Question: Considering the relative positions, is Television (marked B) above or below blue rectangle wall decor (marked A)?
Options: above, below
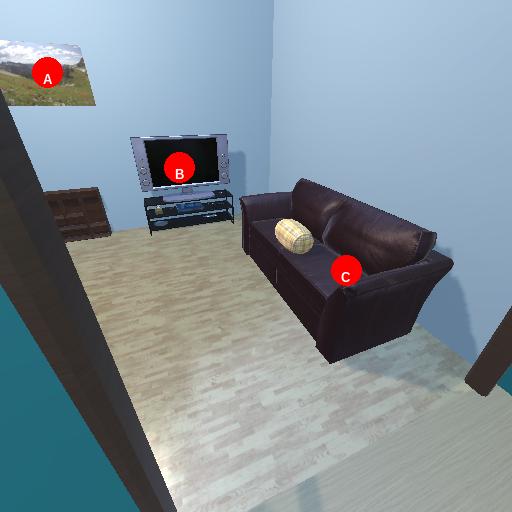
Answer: above